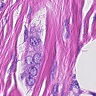
Metastatic tissue present: yes